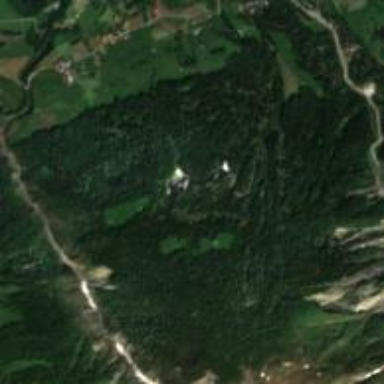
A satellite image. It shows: The outer border of the forest.